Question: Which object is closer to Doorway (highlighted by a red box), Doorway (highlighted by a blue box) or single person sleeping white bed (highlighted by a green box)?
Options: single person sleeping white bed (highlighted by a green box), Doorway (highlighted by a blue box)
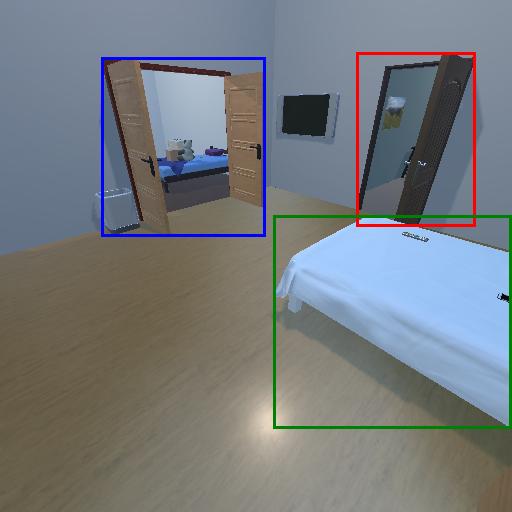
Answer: single person sleeping white bed (highlighted by a green box)